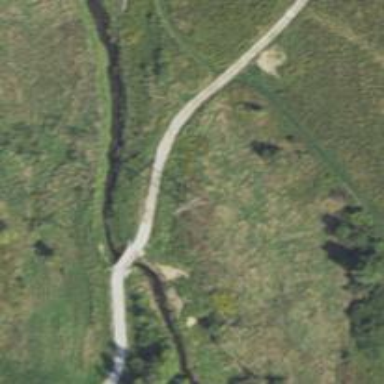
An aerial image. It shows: Bridged brideway.